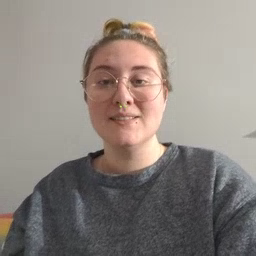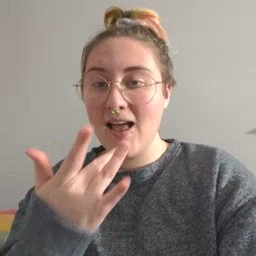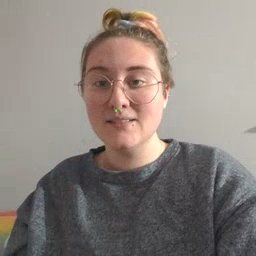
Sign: taste